Question: I just wanted to ask how can we check if the value of an input box is empty using Python, on the image below, I wanted to check the input box if empty and print some values if the statement is true also if it is false. Currently it is error because of the value (note that I did not put any value as indicated in the image with boxed red).

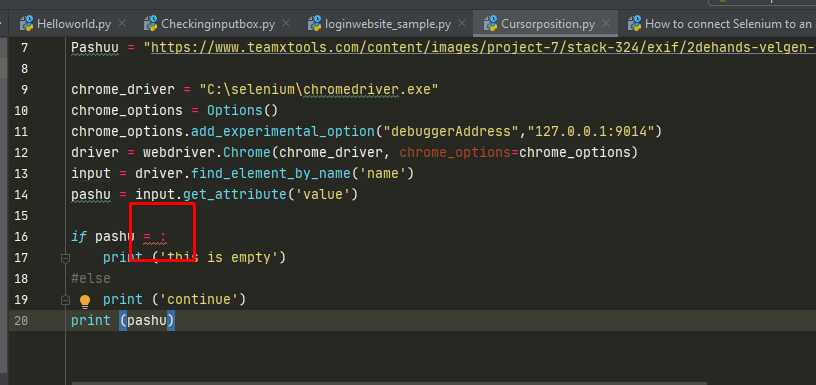
Answer: You have to evaluate if the value attribute is an empty string
'''
if pashu == "":
'''